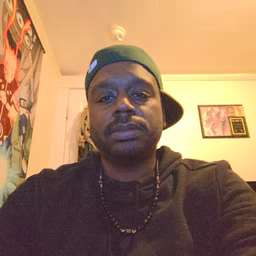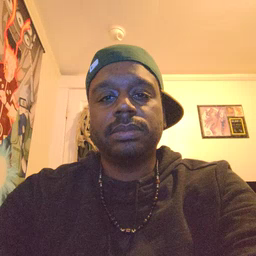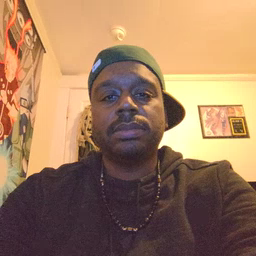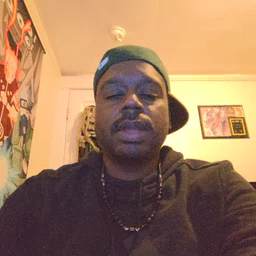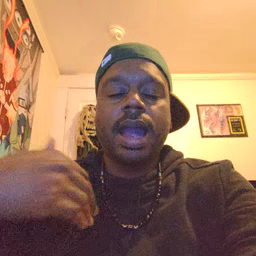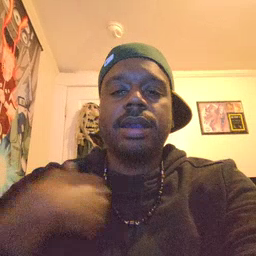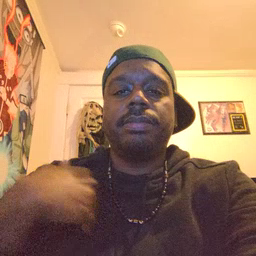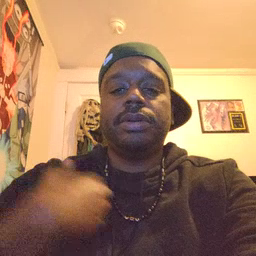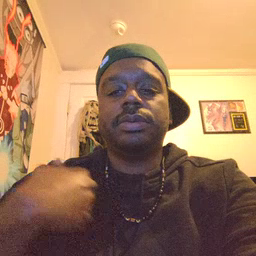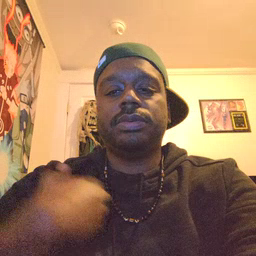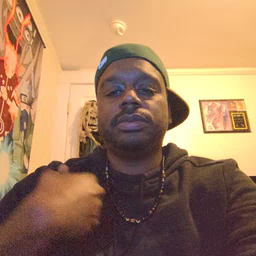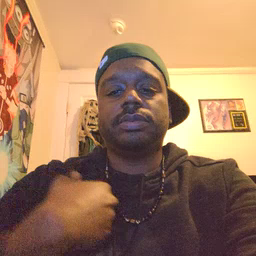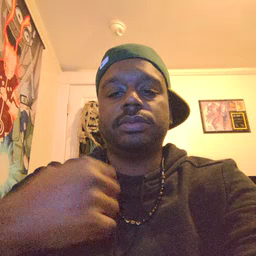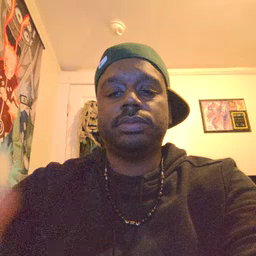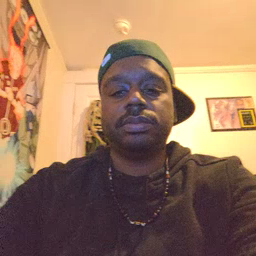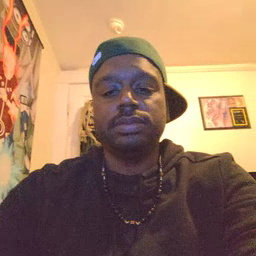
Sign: animal